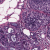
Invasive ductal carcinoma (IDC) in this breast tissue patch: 0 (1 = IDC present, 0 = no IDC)